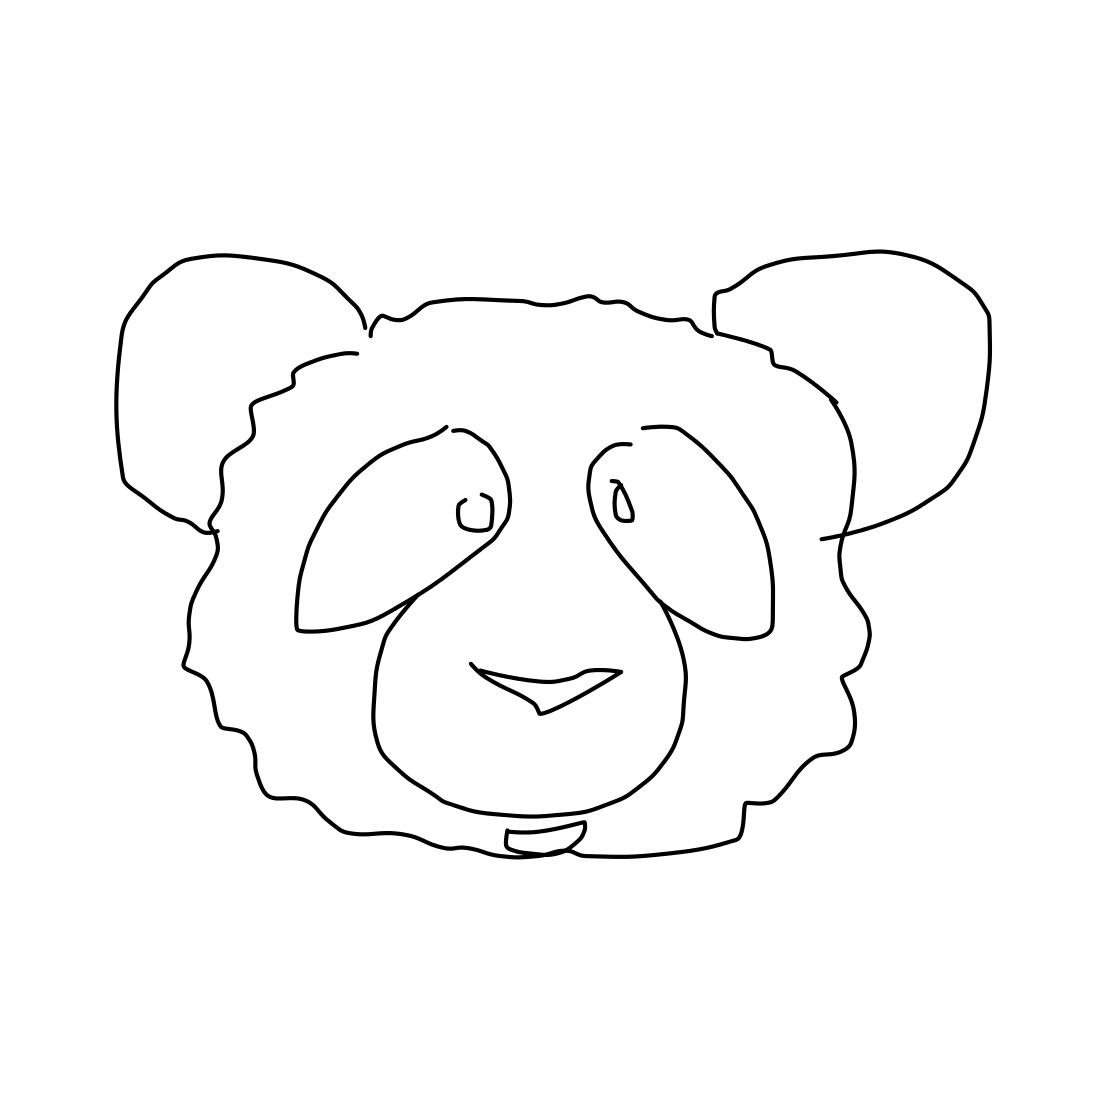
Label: panda